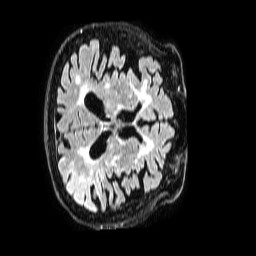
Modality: FLAIR
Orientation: axial
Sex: female
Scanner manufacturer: philips
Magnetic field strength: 1.5 T
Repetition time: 4.8 s
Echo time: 0.3 s